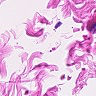
Metastatic tissue present: no